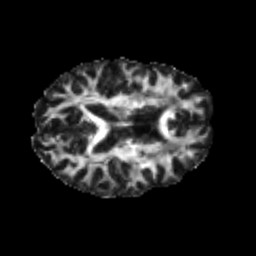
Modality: FA
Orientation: axial
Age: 24
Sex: male
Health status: healthy
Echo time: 0.074 s